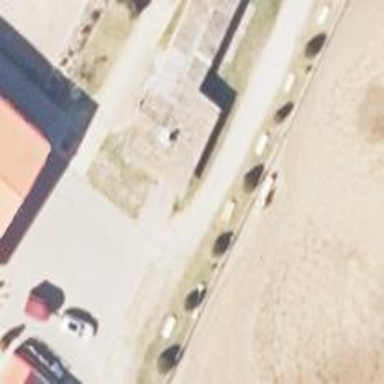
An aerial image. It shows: Animal breeding facility.